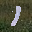
Label: 1